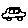
Label: car